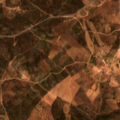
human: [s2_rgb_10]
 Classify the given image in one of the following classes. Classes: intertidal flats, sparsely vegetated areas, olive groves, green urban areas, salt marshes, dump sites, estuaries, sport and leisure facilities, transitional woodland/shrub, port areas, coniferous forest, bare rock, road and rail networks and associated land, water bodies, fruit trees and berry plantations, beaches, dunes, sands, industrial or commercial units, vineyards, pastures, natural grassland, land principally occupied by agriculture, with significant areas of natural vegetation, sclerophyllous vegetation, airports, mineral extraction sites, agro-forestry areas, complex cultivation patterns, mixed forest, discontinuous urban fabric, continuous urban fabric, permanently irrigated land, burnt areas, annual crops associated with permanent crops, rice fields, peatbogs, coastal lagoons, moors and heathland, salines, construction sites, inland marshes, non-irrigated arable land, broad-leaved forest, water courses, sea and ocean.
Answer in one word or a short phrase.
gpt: annual crops associated with permanent crops, land principally occupied by agriculture, with significant areas of natural vegetation, transitional woodland/shrub